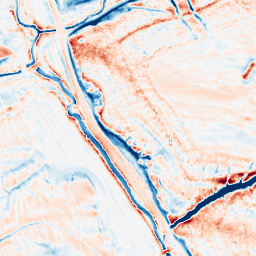
Category: classical
Decomposition family: gaussian_anisotropic
Decomposition parameters: sigma_x: 2
sigma_y: 5
Upsampling method: sinc_hamming
Upsampling parameters: scale: 2
kernel_size: 4
Upsampling scale: 2